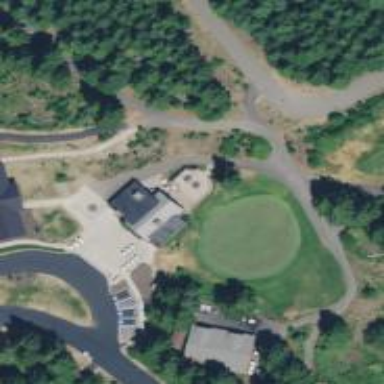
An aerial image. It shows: Golf course surrounded by greenery.